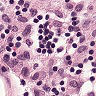
Metastatic tissue present: no